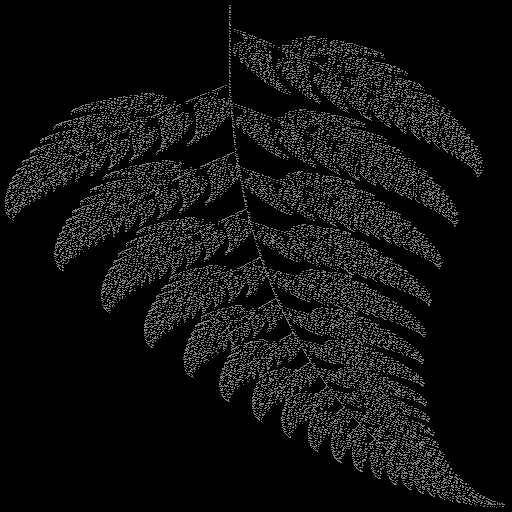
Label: spleenwort_fern